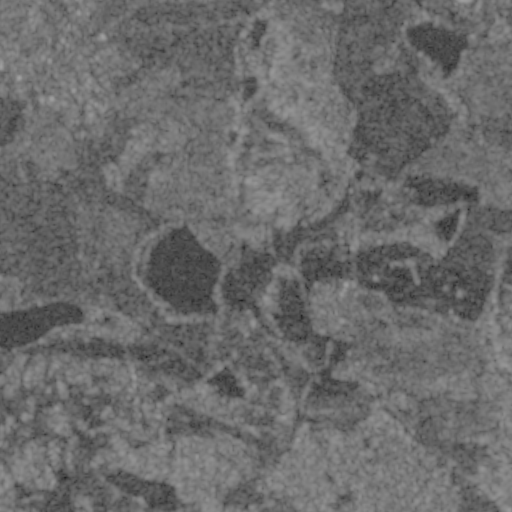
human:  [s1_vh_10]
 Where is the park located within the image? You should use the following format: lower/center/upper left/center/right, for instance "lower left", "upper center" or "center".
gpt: The park is located in the upper left of the image.
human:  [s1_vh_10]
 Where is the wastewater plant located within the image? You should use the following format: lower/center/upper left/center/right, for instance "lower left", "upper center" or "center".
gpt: The wastewater plant is located in the upper left of the image.
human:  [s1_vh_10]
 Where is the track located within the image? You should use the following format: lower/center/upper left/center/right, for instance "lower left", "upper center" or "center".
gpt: There is no track in the image.

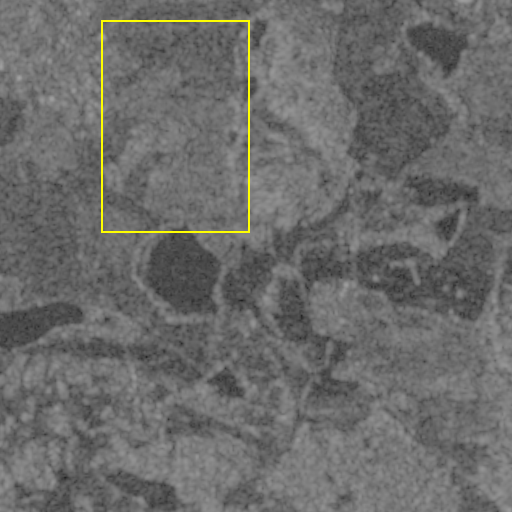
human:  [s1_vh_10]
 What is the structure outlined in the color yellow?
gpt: The structure outlined in yellow is a crop field.
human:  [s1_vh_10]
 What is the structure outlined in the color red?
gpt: There is no red outline.